Question: When you open a XML in Eclipse, the content can be shown in as a tree structure like

The tree is "embedded" in a table and the content is showed in a seperate column.
This would be very nice to replicate in Swing, not for XML content specifically, but for similar data with tree structure.
I just learned about JTreeTable, but I really need to do this in . Should probably have mentioned that, sorry.
Any ideas?
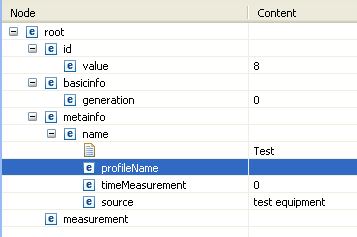
Answer: <URL> cited by @mKorbel